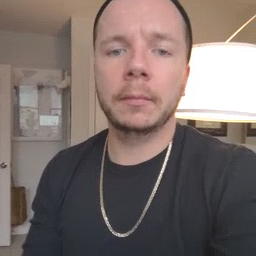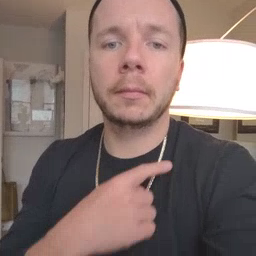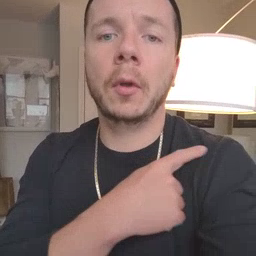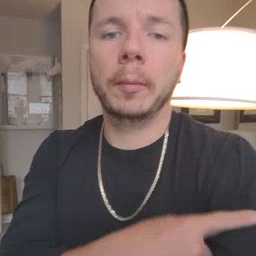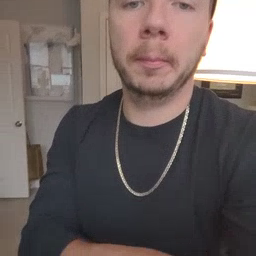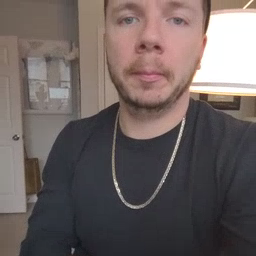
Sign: arm